Question: I am setting up a Magnolia-based website and trying to place a template script into the templates folder in the webapp. However, I cannot find that folder anywhere. All tutorials say that, if I go to this directory in my enviroment, I can get it, but I haven't managed it.
I attach an screenshot of my magnoliaAuthor folder in which every folder that is supposed to be there actually is, except for the only one that I need (templates).
Hope you can help me with this. Thanks!
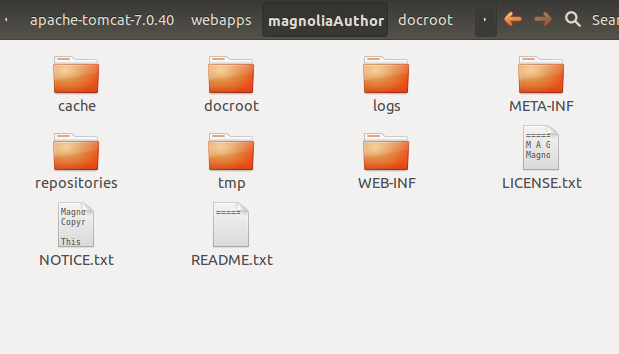
Answer: What kind of template?
If it is jsp, you can just place it anywhere you want in that folder and reference it from the template definition.
If it is freemarker template, those are by default served from either the classpath or from repository, so for testing you can just upload it to the repo via templates app 'http://yourtomcat:port/magnoliaAuthor/.magnolia/admincentral#app:templatesApp:;'
BTW if you install samples module (add magnolia-templating-samples.jar in your WEB-INF folder), it will create folder "templates" in your webapp and extract sample jsp templates in that folder.
HTH,
Jan